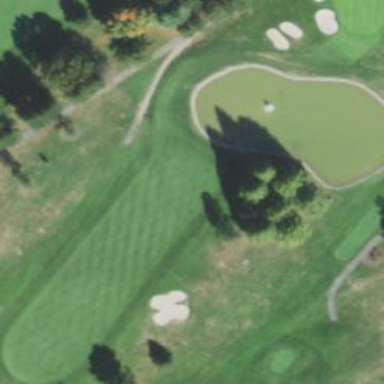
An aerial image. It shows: Grassy area designated as golf fairway.